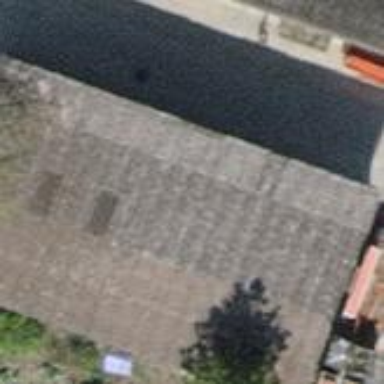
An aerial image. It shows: View of roof of building.